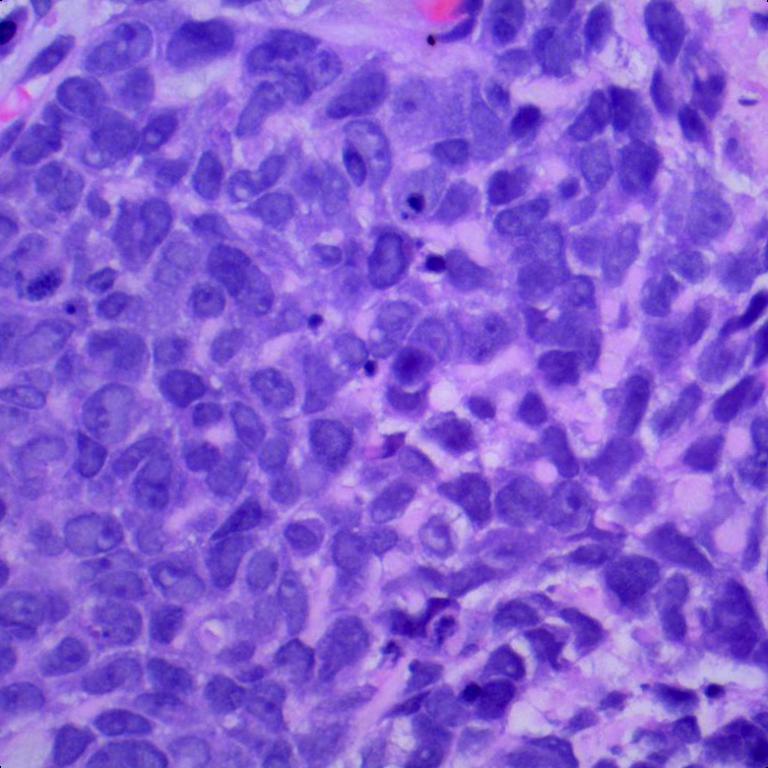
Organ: lung
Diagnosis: squamous carcinomas